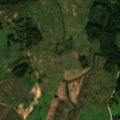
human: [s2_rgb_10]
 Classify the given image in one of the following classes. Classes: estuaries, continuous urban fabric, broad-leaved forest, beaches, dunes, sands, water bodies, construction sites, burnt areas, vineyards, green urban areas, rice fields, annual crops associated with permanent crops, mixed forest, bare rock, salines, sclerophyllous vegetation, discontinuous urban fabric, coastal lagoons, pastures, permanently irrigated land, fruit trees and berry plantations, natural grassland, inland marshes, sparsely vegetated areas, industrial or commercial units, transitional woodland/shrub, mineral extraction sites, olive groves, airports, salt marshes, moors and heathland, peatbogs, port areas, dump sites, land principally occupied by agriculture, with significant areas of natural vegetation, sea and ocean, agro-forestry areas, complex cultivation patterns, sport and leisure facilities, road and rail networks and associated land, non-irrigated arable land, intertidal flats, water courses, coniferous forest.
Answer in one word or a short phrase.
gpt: non-irrigated arable land, pastures, land principally occupied by agriculture, with significant areas of natural vegetation, broad-leaved forest, mixed forest